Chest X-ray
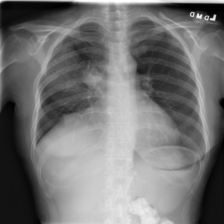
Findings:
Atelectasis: negative
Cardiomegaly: negative
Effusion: negative
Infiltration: negative
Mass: negative
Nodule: negative
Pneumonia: negative
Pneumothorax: negative
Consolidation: negative
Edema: negative
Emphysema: negative
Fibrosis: negative
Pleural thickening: negative
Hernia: negative